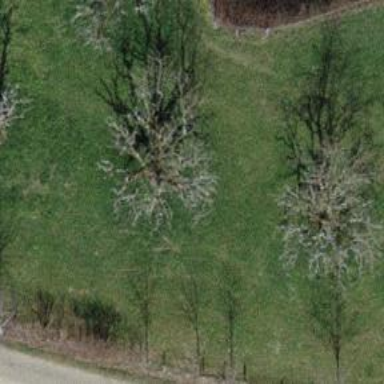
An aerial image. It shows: Broadleaved tree in natural setting.